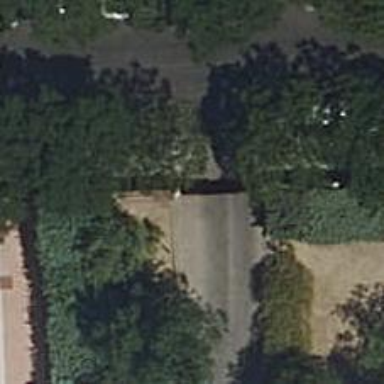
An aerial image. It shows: Fence with chain link type.